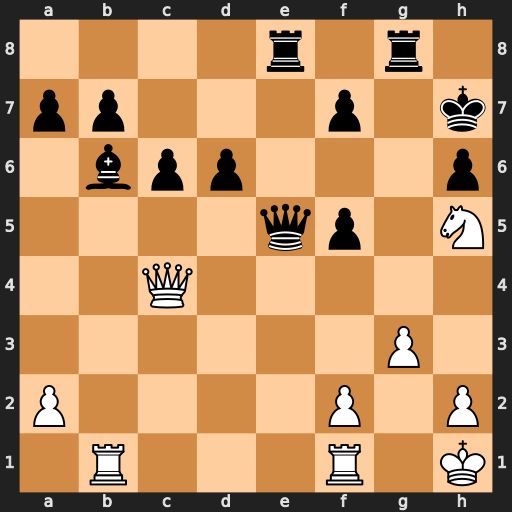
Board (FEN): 4r1r1/pp3p1k/1bpp3p/4qp1N/2Q5/6P1/P4P1P/1R3R1K
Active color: w
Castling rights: -
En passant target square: -
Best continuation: Rbe1 Qxe1 Qxf7+